Interaction volume radius: 5 \u00c5
Interaction volume height: 45 \u00c5
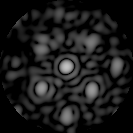
Disorder parameter: 0.3946